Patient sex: M
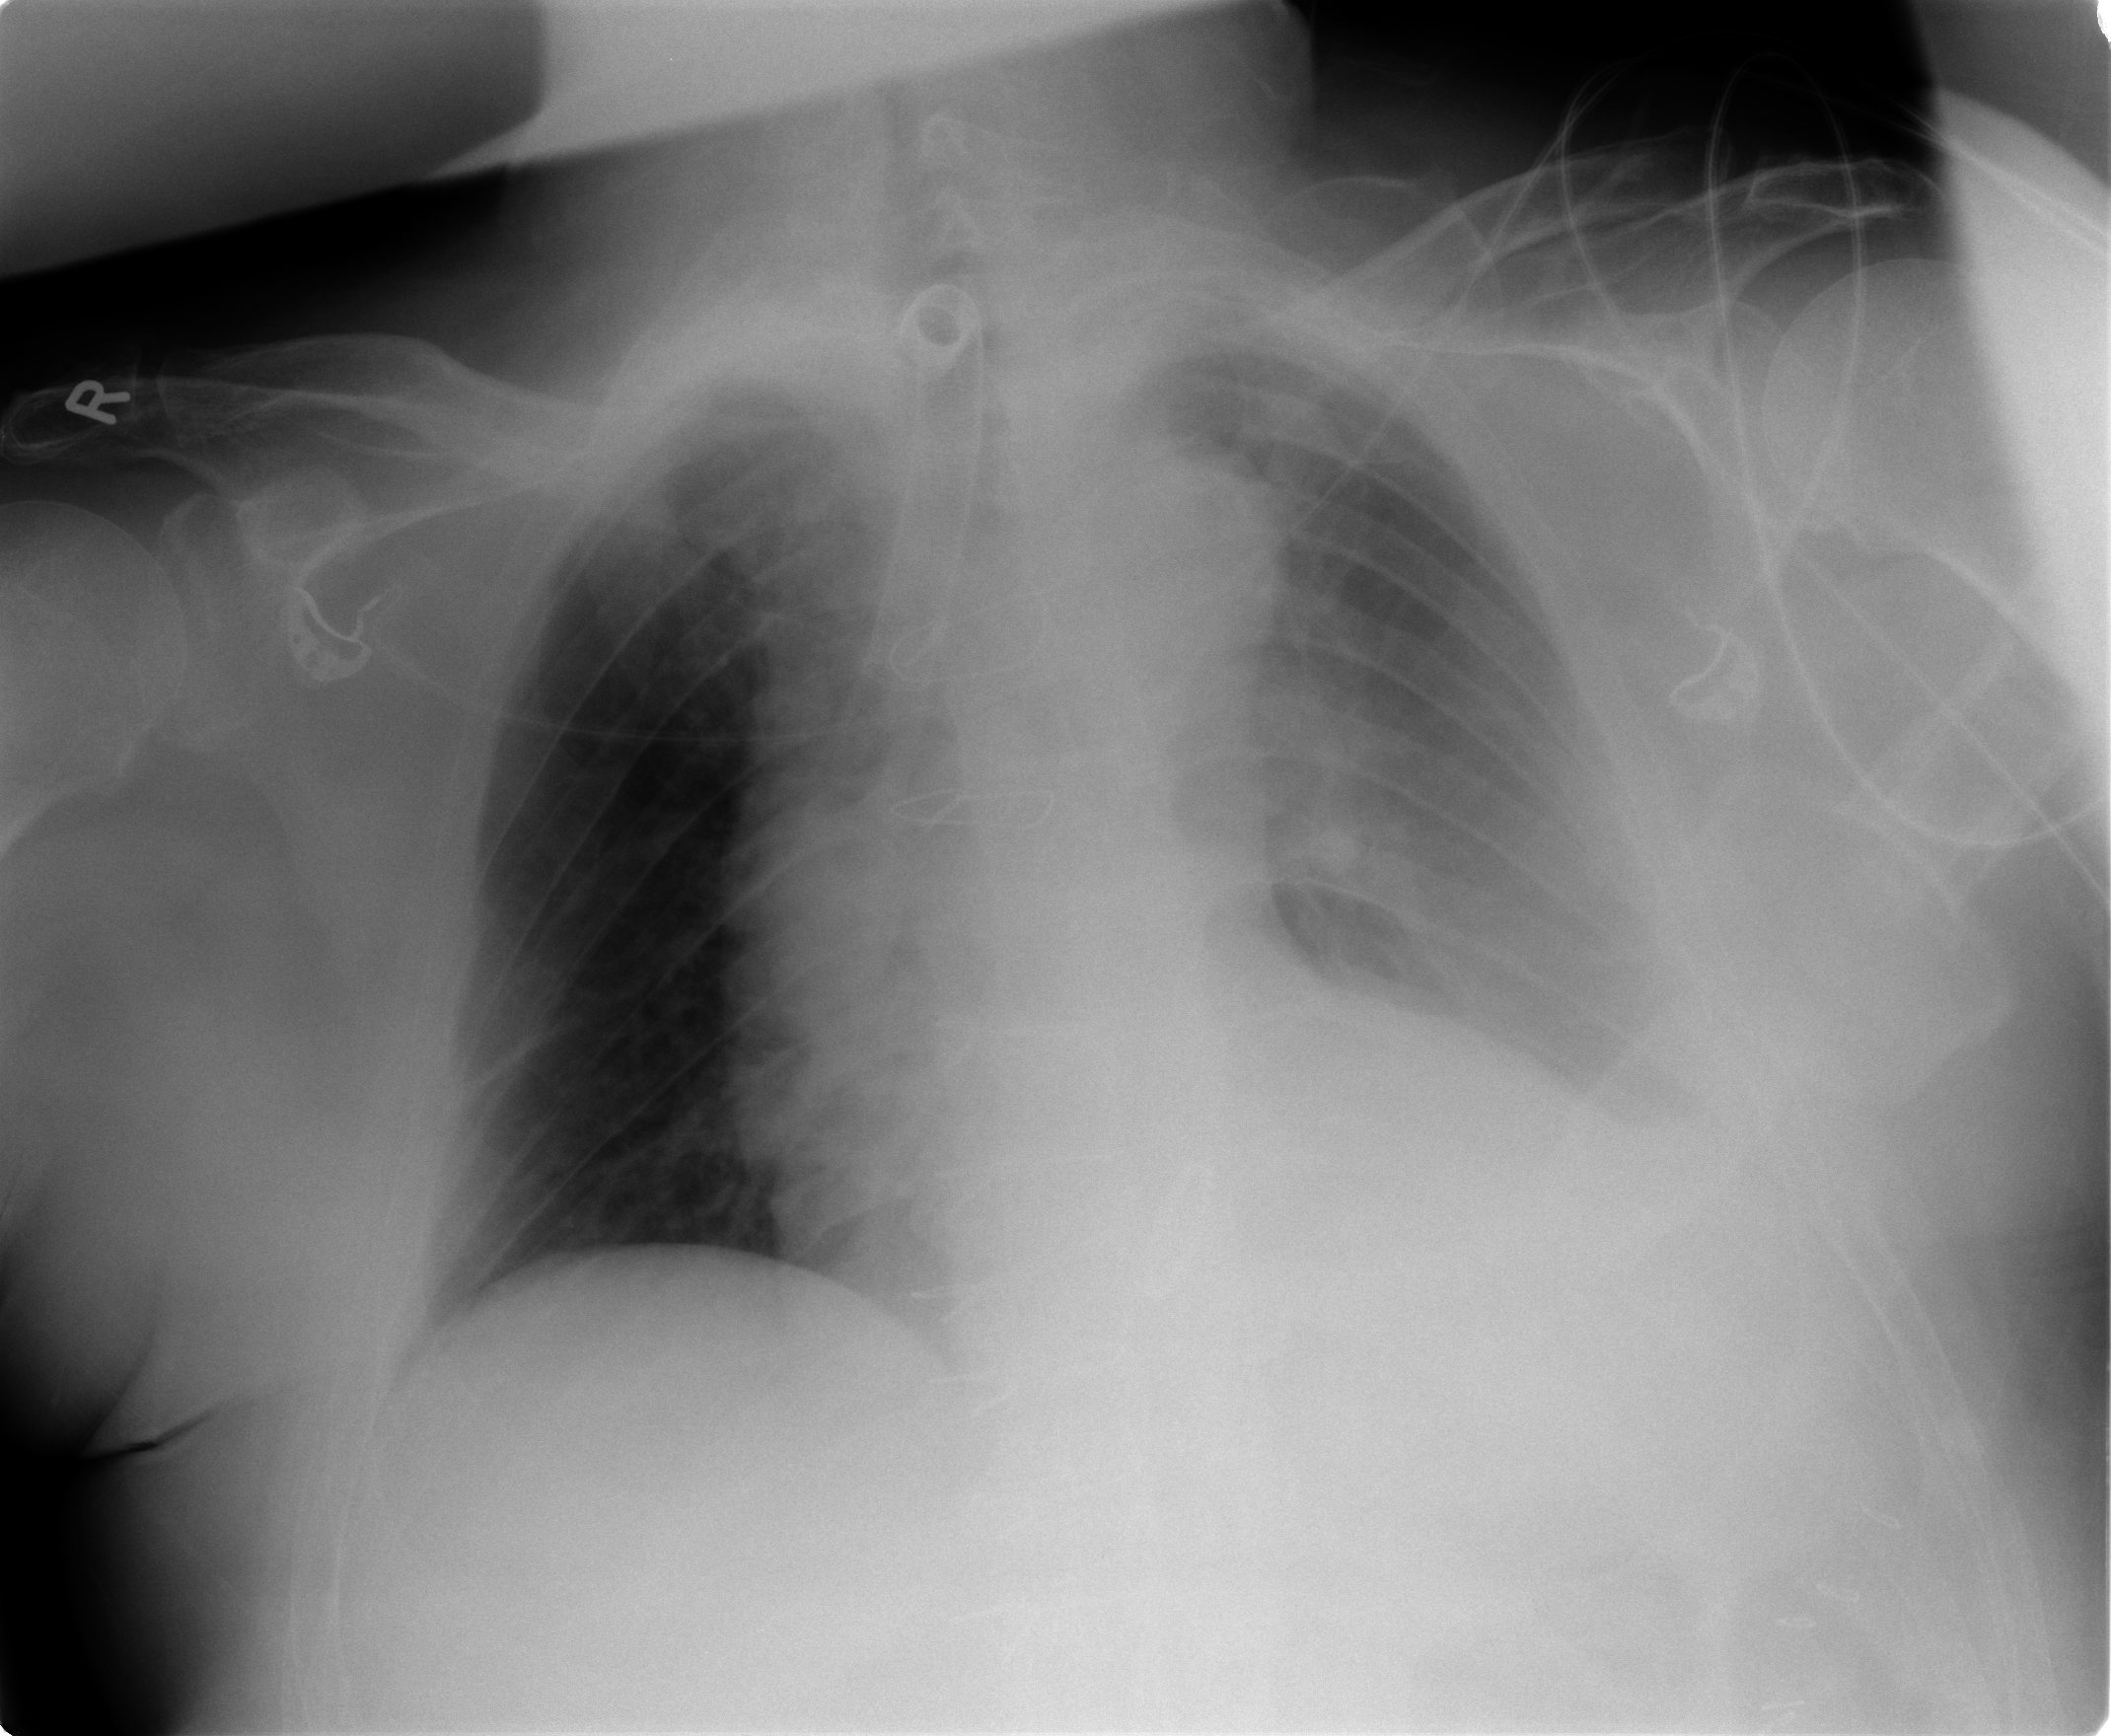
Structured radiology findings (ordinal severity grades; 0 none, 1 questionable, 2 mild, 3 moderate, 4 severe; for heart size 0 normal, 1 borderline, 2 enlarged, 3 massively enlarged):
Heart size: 2
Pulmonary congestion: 2
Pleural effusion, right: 0
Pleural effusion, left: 3
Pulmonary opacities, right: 0
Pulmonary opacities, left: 2
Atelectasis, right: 2
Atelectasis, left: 2